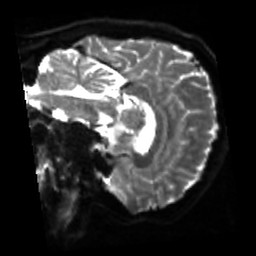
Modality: sbref
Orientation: sagittal
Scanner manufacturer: siemens
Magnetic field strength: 3 T
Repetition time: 4 s
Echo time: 0.0594 s